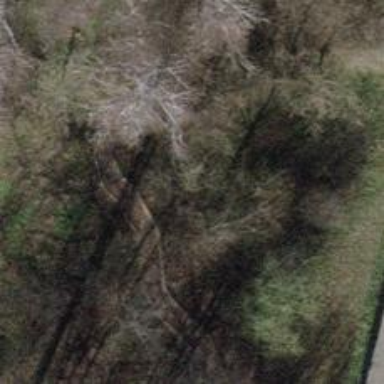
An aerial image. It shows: Footway with surface made of woodchips.